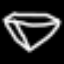
Label: diamond